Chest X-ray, AP view. Patient: 28 years old, sex M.
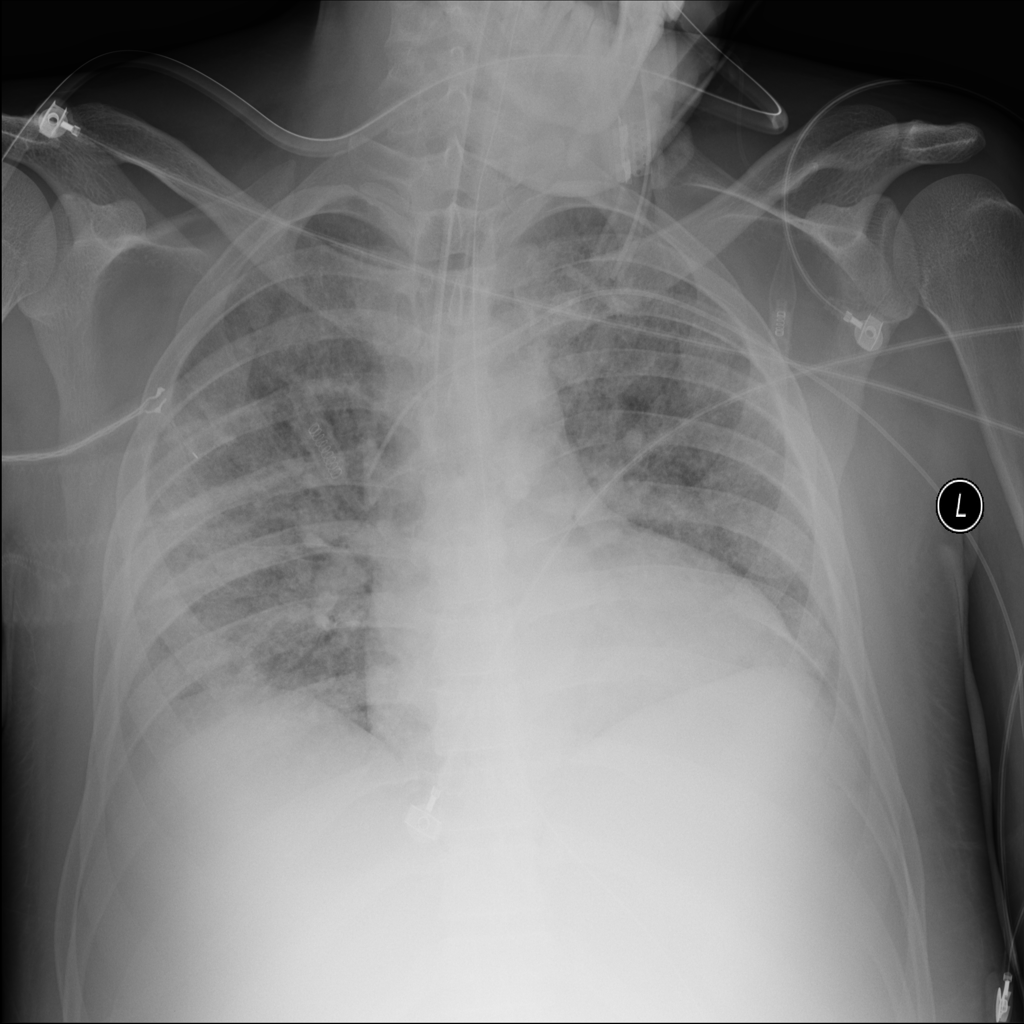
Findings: Infiltration